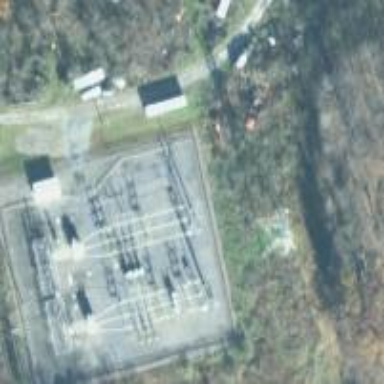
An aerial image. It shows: Minor distribution power substation.